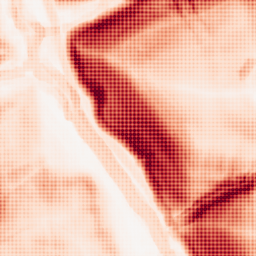
Category: morphological
Decomposition family: morphological_square
Decomposition parameters: operation: gradient
size: 10
Upsampling method: sinc_hamming
Upsampling parameters: scale: 4
kernel_size: 4
Upsampling scale: 4